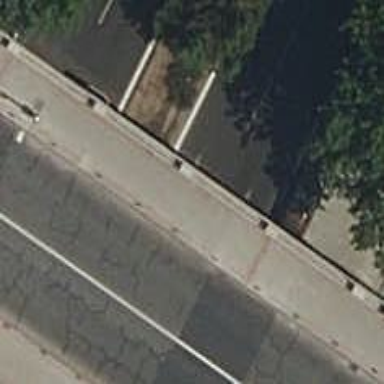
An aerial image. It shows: Tertiary road passing through tunnel with asphalt surface.